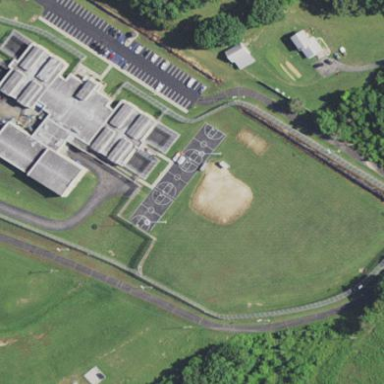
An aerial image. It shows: Prison.